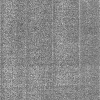
Atmospheric dust classification: dusty